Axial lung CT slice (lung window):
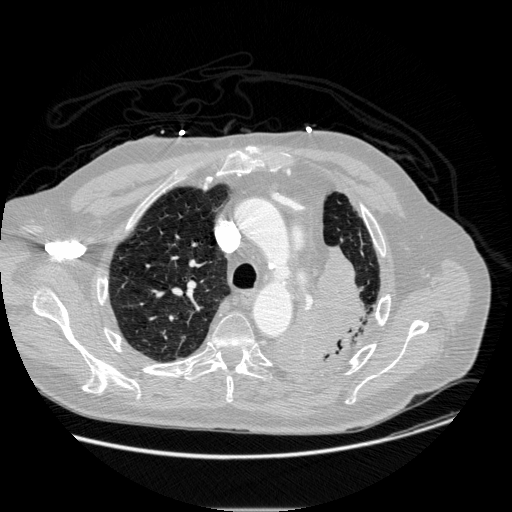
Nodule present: no